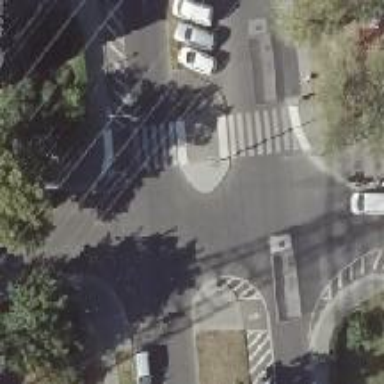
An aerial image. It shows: Marked zebra crossing with distinct zebra markings.